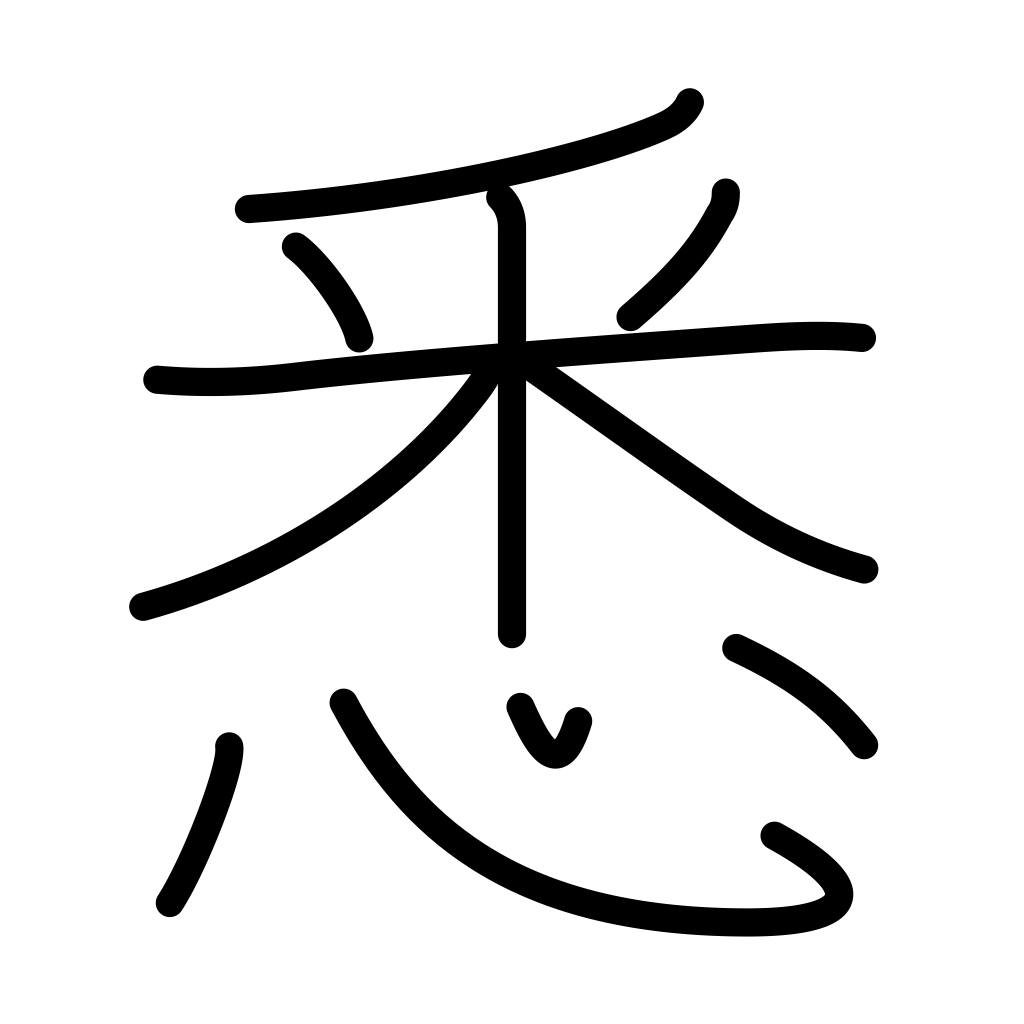
Meaning: all, entirely, altogether, completely, use up, run out of, exhaust, befriend, serve